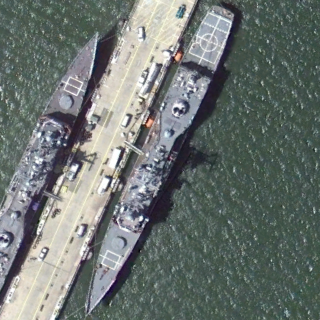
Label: cruiser